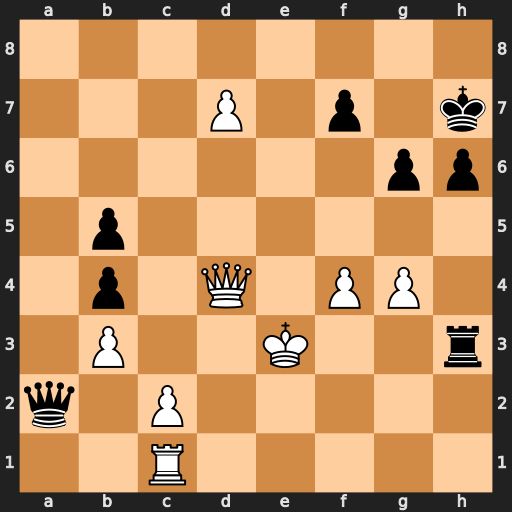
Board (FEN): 8/3P1p1k/6pp/1p6/1p1Q1PP1/1P2K2r/q1P5/2R5
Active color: w
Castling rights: -
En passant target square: -
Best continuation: Ke4 Qa8+ Qd5 Re3+ Kd4 Qa7+ Qc5 Qxd7+ Kxe3